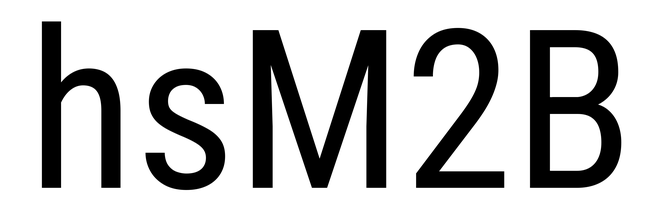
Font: Roboto_Condensed_Regular